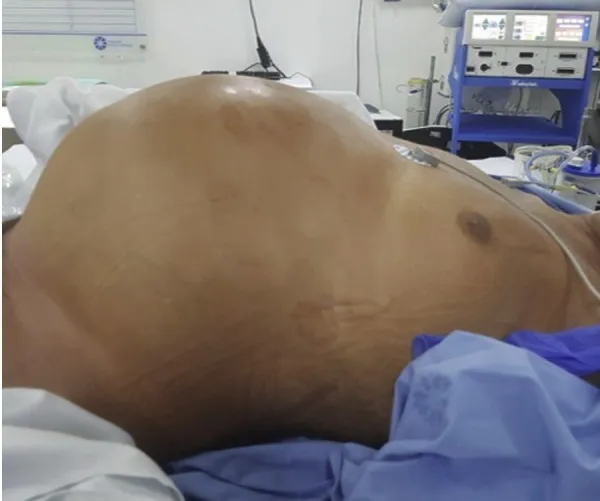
Distended abdomen at the end of the endoscopic procedure.
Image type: medical_photograph (other_medical_photograph)